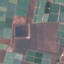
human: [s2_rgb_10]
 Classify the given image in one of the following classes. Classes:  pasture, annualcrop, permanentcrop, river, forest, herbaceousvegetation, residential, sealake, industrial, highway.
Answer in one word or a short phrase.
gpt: PermanentCrop